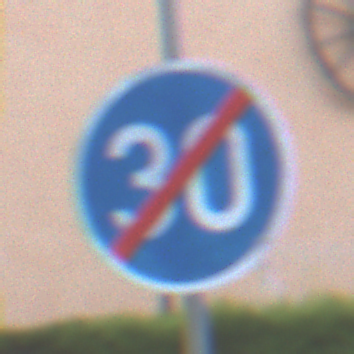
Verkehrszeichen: EndeMindestgeschwindigkeit
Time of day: SunriseSunset
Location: Outdoor (Urban)
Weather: Clear
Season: NotSpecified
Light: Natural